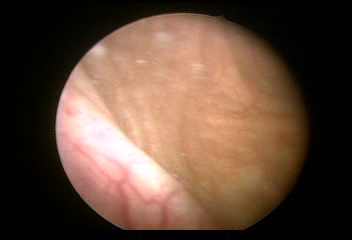
Modality: WLC
Class: Normal mucosa
Bladder cancer association: No